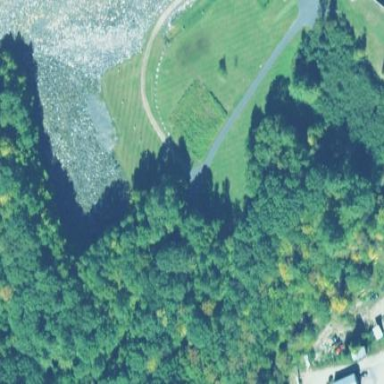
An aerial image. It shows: Recreation area with protected status.